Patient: sex M, age 32
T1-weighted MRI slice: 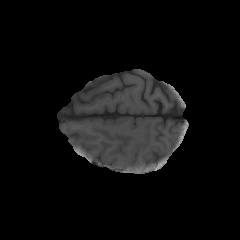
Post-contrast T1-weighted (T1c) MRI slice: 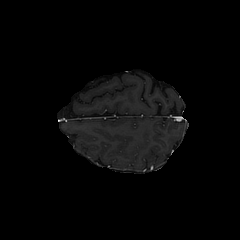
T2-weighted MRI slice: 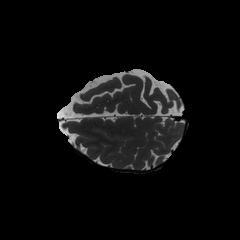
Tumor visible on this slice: no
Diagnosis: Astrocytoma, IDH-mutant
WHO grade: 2